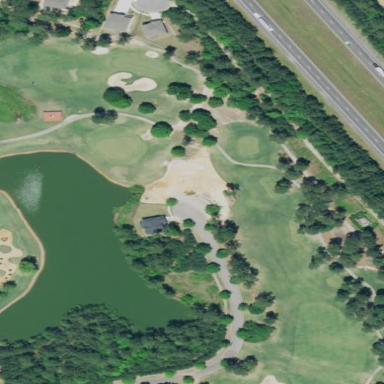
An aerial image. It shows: Water hazard on golf course. The hazard is natural water feature.